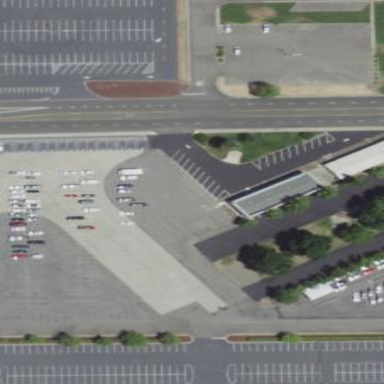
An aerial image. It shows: Parking area with surface.